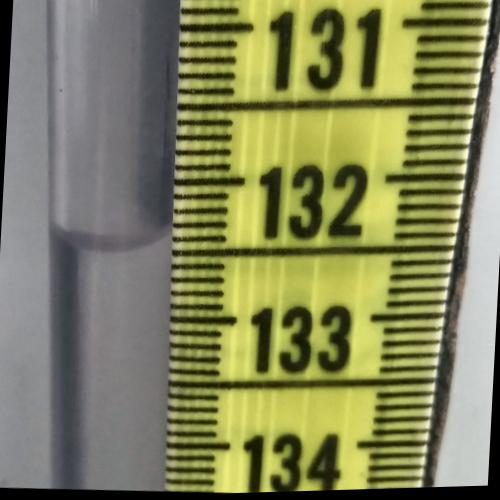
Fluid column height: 132.4 cm